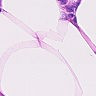
Metastatic tissue present: no